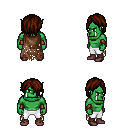
a pixel art fantasy rpg character, male body template, orc, green skin, brown tattered cape, white pants, brown bangs hairstyle, cloth bracers, maroon shoes, four views (front, back, left, right), 2x2 character sprite sheet, small pixel art, hard edges, no anti-aliasing